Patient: sex M, age 23
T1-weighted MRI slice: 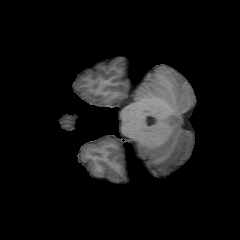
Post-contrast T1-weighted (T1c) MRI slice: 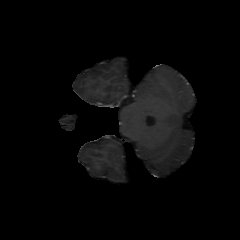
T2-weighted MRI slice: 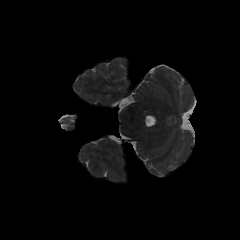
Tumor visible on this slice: no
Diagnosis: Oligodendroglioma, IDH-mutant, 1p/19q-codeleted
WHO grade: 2